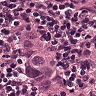
Metastatic tissue present: yes